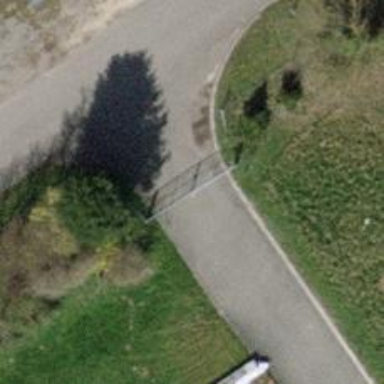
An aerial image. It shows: Gate.